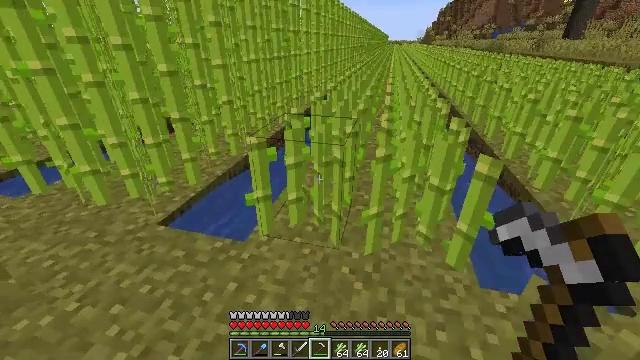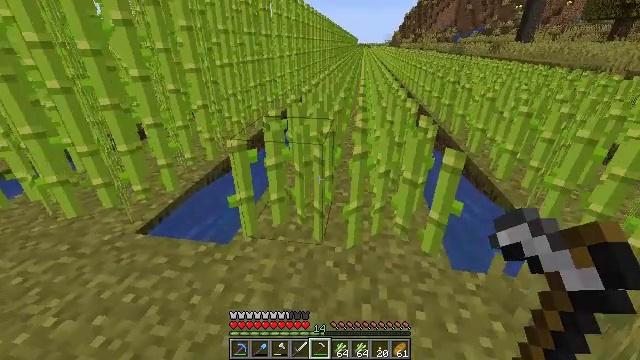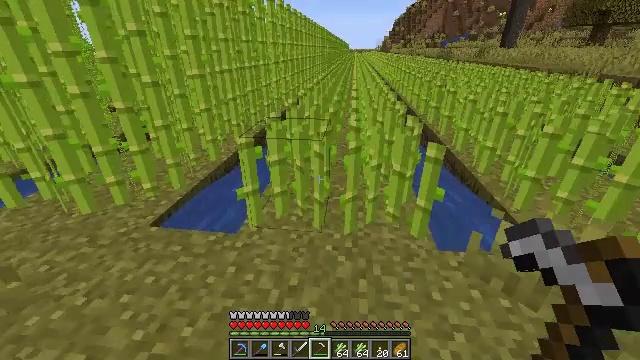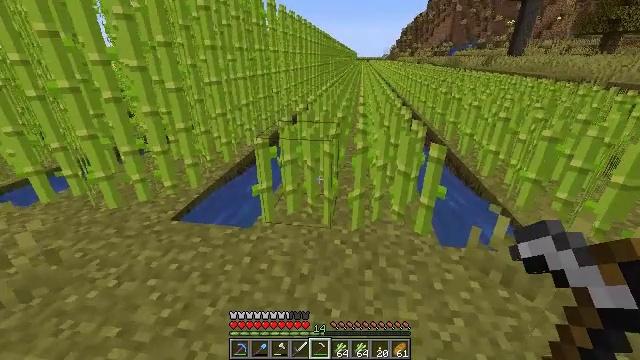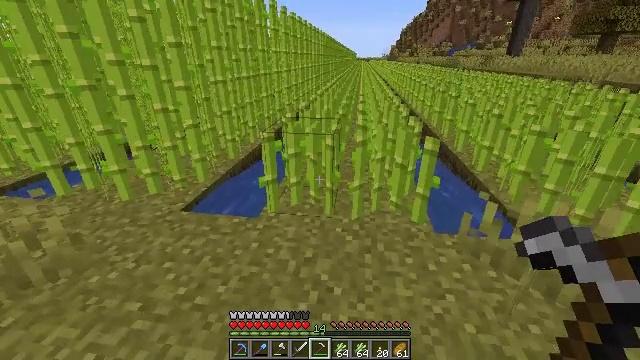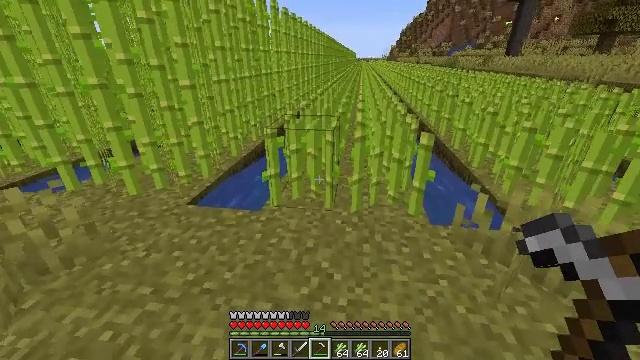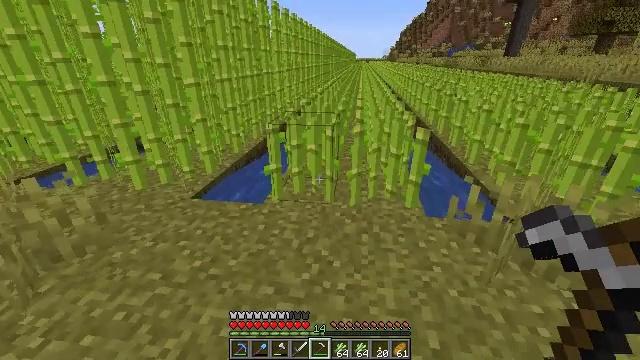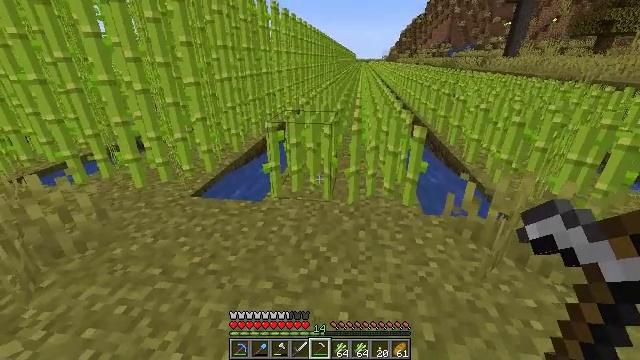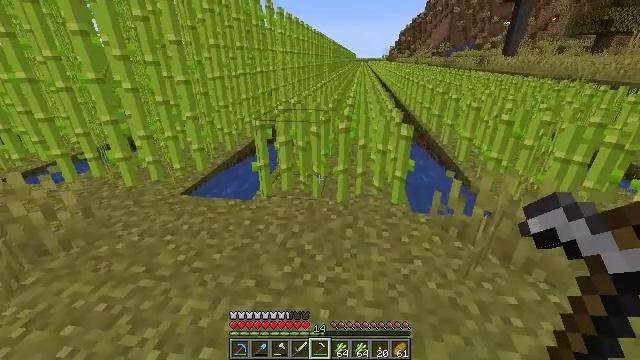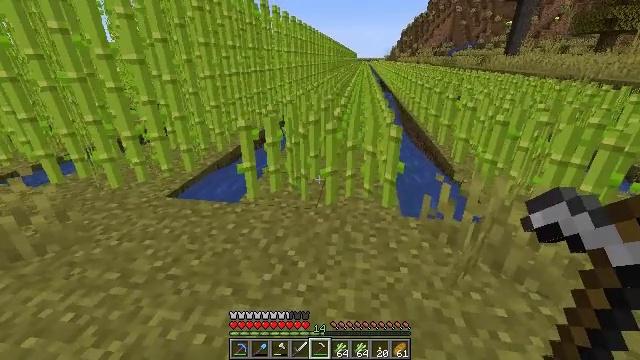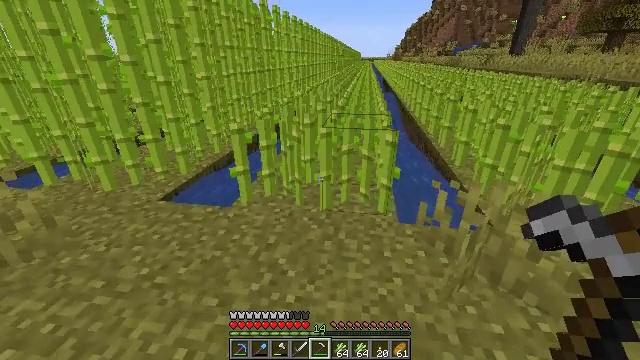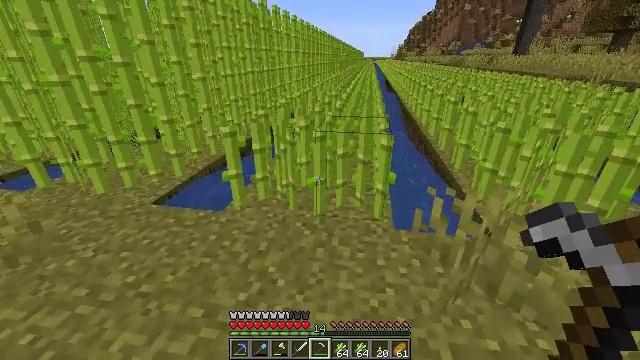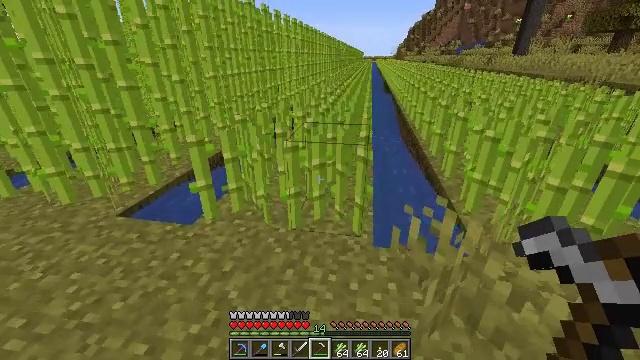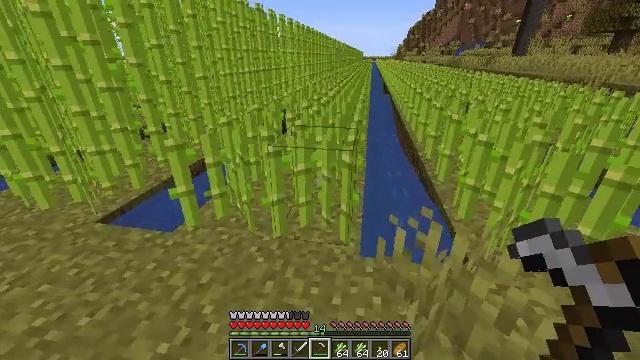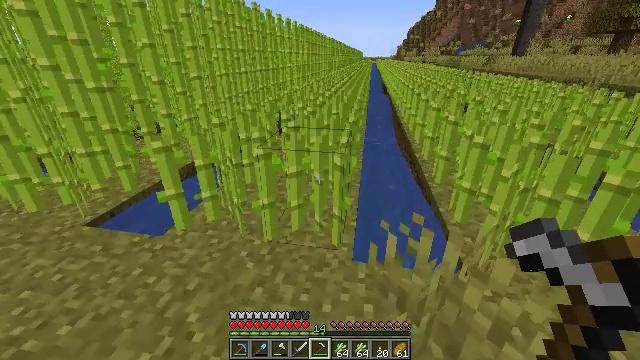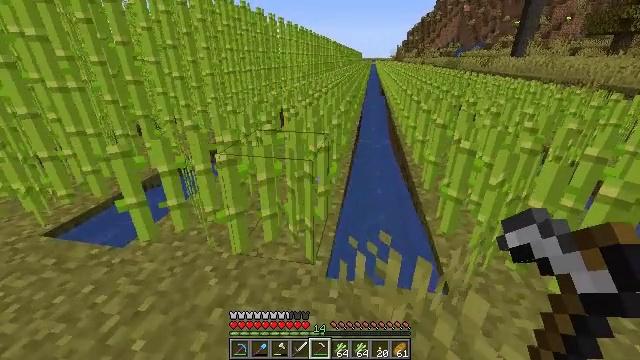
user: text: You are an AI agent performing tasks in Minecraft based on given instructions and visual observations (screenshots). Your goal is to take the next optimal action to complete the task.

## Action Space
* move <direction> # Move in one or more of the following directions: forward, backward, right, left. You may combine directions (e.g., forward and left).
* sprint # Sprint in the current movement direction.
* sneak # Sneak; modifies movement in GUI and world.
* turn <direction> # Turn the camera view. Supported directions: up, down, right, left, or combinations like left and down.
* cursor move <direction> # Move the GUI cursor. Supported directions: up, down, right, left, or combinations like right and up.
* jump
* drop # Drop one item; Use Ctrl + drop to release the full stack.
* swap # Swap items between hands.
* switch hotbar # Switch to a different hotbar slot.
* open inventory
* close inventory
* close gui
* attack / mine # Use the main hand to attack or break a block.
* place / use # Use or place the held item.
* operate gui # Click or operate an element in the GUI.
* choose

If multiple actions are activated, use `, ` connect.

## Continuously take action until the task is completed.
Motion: motion action
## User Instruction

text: Harvest sugar cane from the plant.
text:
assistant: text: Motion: move back, turn right
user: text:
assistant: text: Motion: move back, turn right and up
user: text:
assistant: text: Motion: move back, turn left and up
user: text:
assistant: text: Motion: move back
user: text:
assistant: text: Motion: no_op
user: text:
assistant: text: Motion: no_op
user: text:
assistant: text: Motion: move right
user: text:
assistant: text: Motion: move forward and move right
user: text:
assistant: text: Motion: move forward and move right
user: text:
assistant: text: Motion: move forward and move right
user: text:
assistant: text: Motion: move forward and move right
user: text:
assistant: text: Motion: move forward and move right
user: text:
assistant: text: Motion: move forward and move right
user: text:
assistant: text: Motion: move forward and move right
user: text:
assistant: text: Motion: move forward and move right
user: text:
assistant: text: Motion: move forward and move right
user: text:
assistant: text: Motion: move forward and move right
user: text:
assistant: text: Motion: move forward
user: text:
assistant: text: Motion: no_op
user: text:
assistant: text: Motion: no_op
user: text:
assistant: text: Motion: no_op
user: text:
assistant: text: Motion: no_op
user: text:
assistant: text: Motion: no_op
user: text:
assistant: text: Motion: move left
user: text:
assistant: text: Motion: move left
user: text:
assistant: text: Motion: move left, turn left and up
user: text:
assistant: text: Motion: move left, turn left and up
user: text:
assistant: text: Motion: move left, turn left and up
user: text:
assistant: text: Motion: move left, turn left and up
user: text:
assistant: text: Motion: move left, turn left and up